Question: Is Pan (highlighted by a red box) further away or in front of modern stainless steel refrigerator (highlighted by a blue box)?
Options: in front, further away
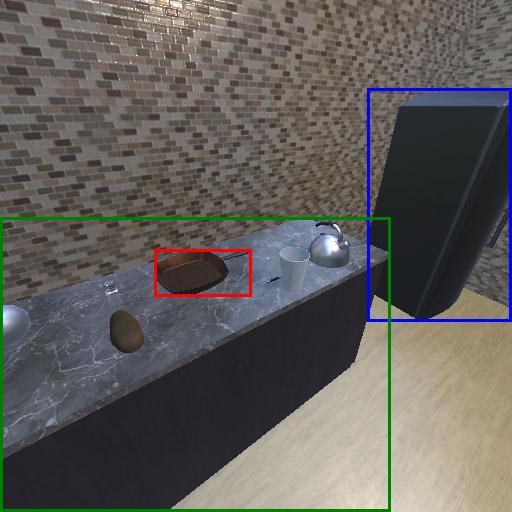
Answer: in front